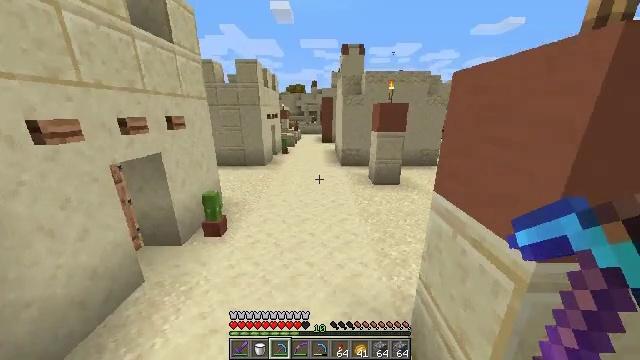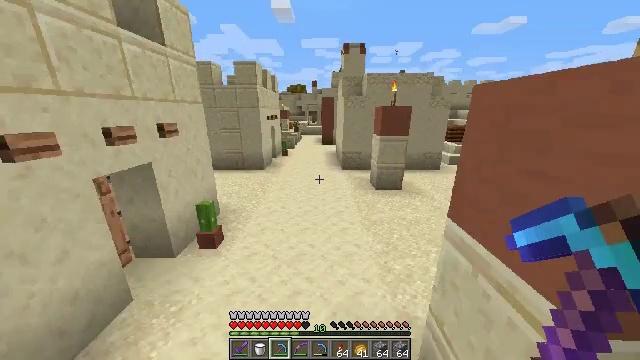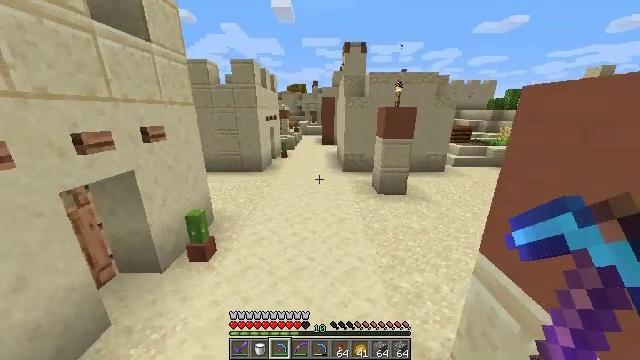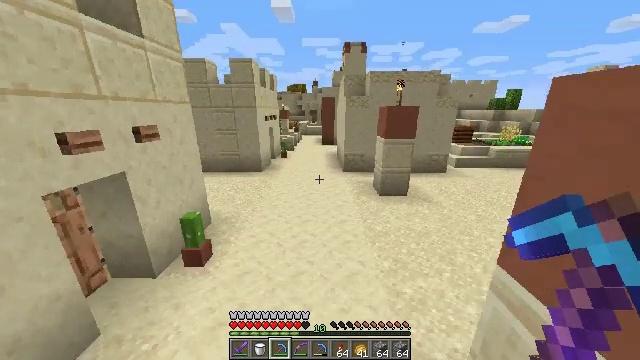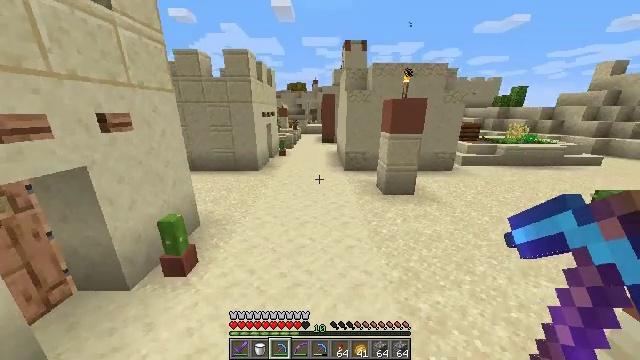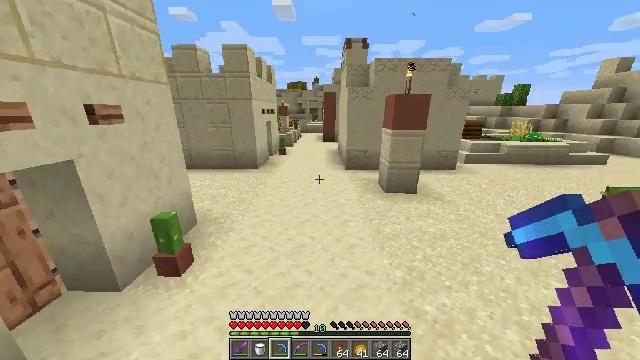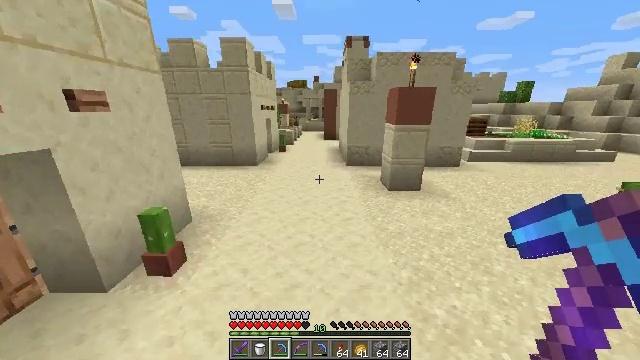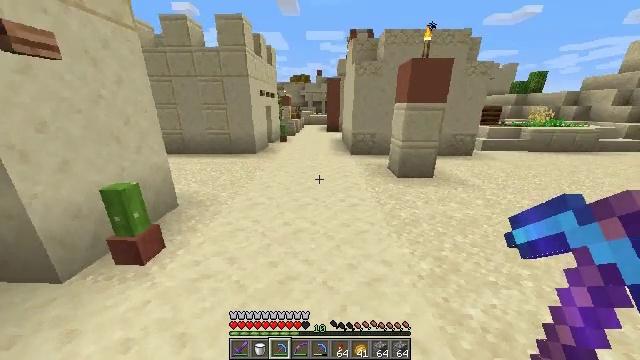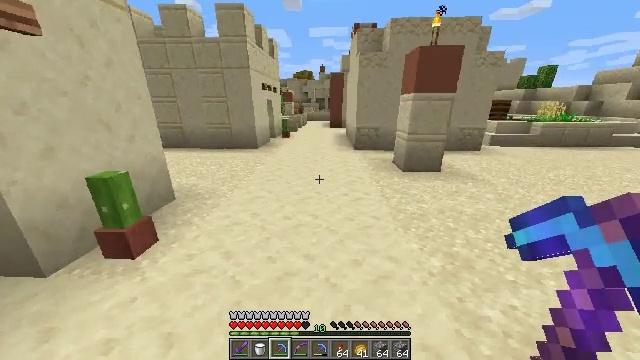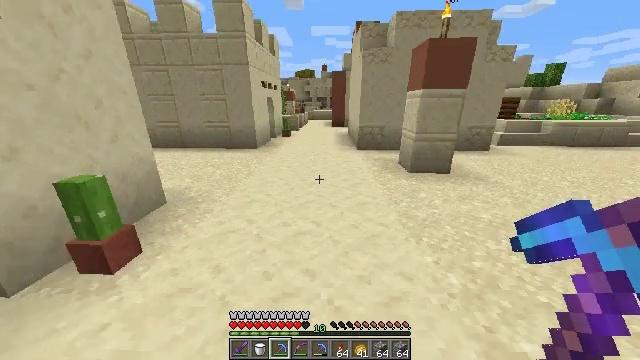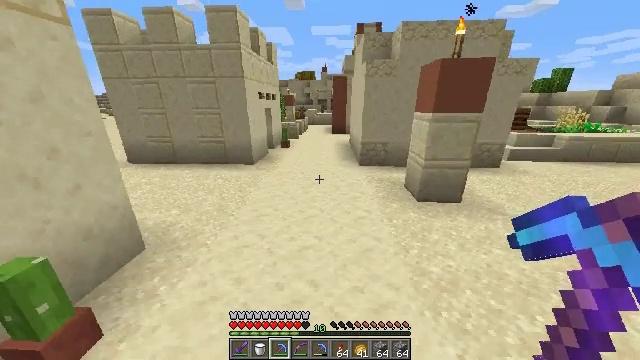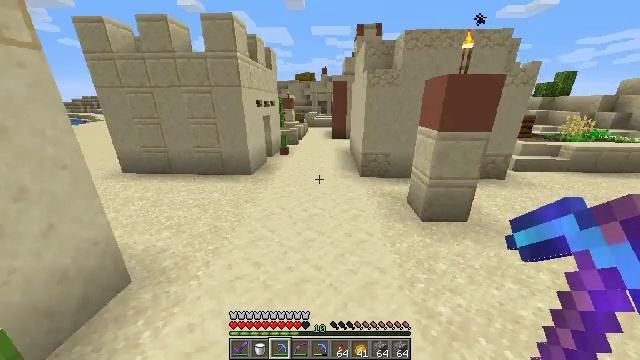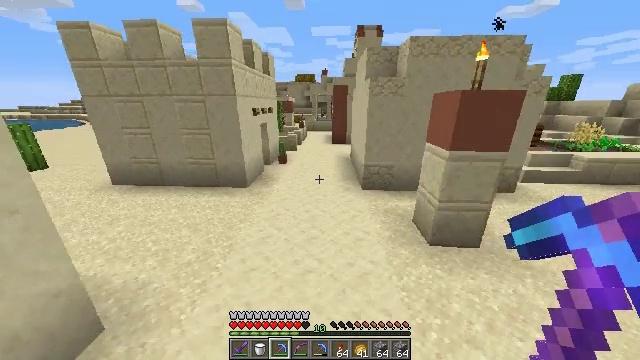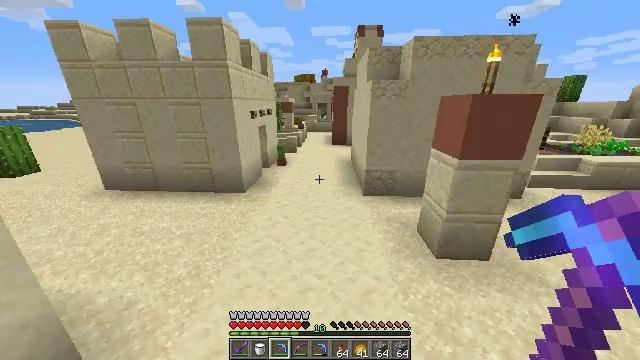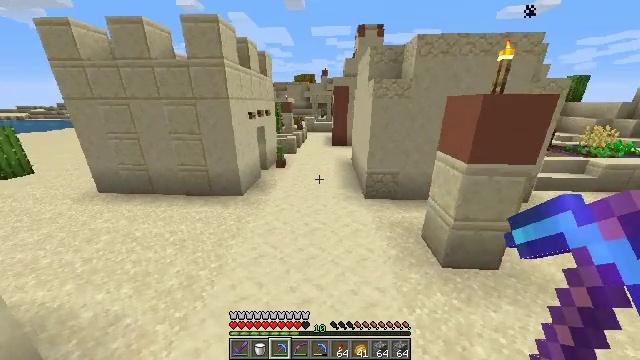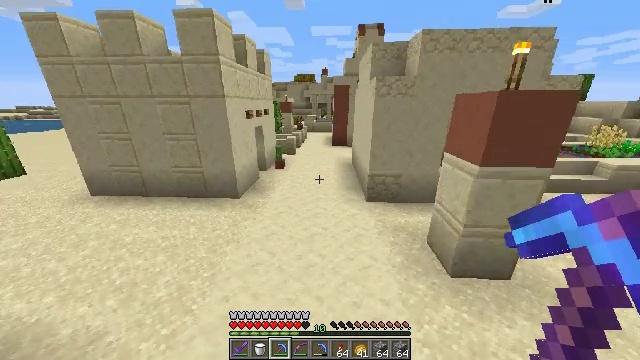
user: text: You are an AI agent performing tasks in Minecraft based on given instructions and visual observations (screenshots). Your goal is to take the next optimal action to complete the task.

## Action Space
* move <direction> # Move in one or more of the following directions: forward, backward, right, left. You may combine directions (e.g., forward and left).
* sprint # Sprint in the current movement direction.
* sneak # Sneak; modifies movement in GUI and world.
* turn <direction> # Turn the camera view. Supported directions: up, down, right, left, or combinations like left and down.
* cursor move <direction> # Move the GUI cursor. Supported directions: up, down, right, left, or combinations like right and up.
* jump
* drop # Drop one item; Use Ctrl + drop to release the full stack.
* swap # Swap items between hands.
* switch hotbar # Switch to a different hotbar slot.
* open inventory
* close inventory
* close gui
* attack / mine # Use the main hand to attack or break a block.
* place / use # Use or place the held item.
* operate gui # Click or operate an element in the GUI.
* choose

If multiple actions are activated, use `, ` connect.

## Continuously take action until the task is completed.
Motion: motion action
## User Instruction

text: Break the hay block to collect it.
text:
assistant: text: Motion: move forward, jump
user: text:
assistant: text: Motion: move forward, jump
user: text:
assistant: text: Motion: move forward, jump
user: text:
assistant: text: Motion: move forward, jump
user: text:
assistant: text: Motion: move forward, jump
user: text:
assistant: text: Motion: move forward, jump
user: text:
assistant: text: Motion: move forward, jump
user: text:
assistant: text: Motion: move forward, jump
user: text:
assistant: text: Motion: move forward, jump
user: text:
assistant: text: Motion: move forward, jump
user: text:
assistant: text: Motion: move forward, jump
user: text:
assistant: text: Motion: move forward, jump
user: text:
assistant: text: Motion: move forward, jump
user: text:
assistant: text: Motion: move forward, jump
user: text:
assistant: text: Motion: move forward, jump
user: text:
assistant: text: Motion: move forward, jump
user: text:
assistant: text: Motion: move forward, jump
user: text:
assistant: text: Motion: move forward, jump
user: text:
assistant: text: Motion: move forward, jump
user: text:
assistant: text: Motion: move forward, jump
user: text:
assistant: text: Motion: move forward, jump
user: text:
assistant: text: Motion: move forward, jump
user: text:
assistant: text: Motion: move forward, jump
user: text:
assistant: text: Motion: move forward, jump
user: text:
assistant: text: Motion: move forward, jump
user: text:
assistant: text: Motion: move forward, jump
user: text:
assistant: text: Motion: move forward, jump
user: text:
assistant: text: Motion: move forward, jump
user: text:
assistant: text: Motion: move forward, jump
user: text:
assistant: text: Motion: move forward, jump